Question: I don't work with JavaScript very often. Work more on the back end. Please be gentle.
Background:
I have been tasked with visualising an address database on a map.
So, I've gone with google maps.
Built a KML and a page and it looks really good.
But, I am having problems getting the streetview map to appear in the correct pop on it.
Visually, I can explain the problem. zoom in a few times then click a few pins/icons.
It should open a window. click another pin and the original window should disappear and new one with the correct streetview should appear in it.
At the moment. the first window opens empty. then when you click the second icon, a new empty window appears the map appears in the first windows.
Technically, I don't know how to explain the problem. It feels like I need to somehow make that invisible or destroy it.
this is what I am seeing...

This is the site im working on. <URL>
and this is the code...
'''
<!DOCTYPE html>
<html>
<head>
<meta charset="utf-8">
<title>Street View service</title>
<style>
html, body, #map-canvas {
height: 100%;
margin: 0px;
padding: 0px
}
</style>
<script src="https://maps.googleapis.com/maps/api/js?v=3.exp&sensor=false"></script>
<script>
function initialize() {
var cardiff = new google.maps.LatLng(42.345573, -71.098326);
geocoder = new google.maps.Geocoder();
var mapOptions = {
center: cardiff,
zoom: 14
};
var map = new google.maps.Map(
document.getElementById('map-canvas'), mapOptions);
var kmlLayer = new google.maps.KmlLayer({
url: 'http://googlemap.azurewebsites.net/data6.txt',
suppressInfoWindows: true,
map: map
});
google.maps.event.addListener(kmlLayer, 'click', function (kmlEvent) {
var infowindow = new google.maps.InfoWindow({
content: "<div id='pano' style='width: 400px; height: 300px;'></div><div>" + kmlEvent.featureData.name + "</div>" + "<div>" + kmlEvent.featureData.description + "</div>"
});
var text = kmlEvent.featureData.description;
geocoder.geocode({ 'address': kmlEvent.featureData.description }, function (results, status)
{
var address = new google.maps.LatLng(results[0].geometry.location.ob, results[0].geometry.location.pb);
var panoramaOptions = {
position: address,
pov: {
heading: 34,
pitch: 10
}
};
//obj = document.getElementById("pano");
//document.body.removeChild(obj);
var marker = new google.maps.Marker({
position: address,
map: map,
title: 'Uluru (Ayers Rock)'
});
var panorama = new google.maps.StreetViewPanorama(document.getElementById('pano'), panoramaOptions);
infowindow.open(map, marker);
map.setStreetView(panorama);
});
});
}
google.maps.event.addDomListener(window, 'load', initialize);
</script>
</head>
<body>
<div id="map-canvas" style="width: 100%; height: 100%"></div>
<div id="pano"></div>
<!--<div id="pano" style="position:absolute; left:410px; top: 8px; width: 400px; height: 300px;"></div>-->
</body>
</html>
'''
Any help would be much appreciated.
Trev
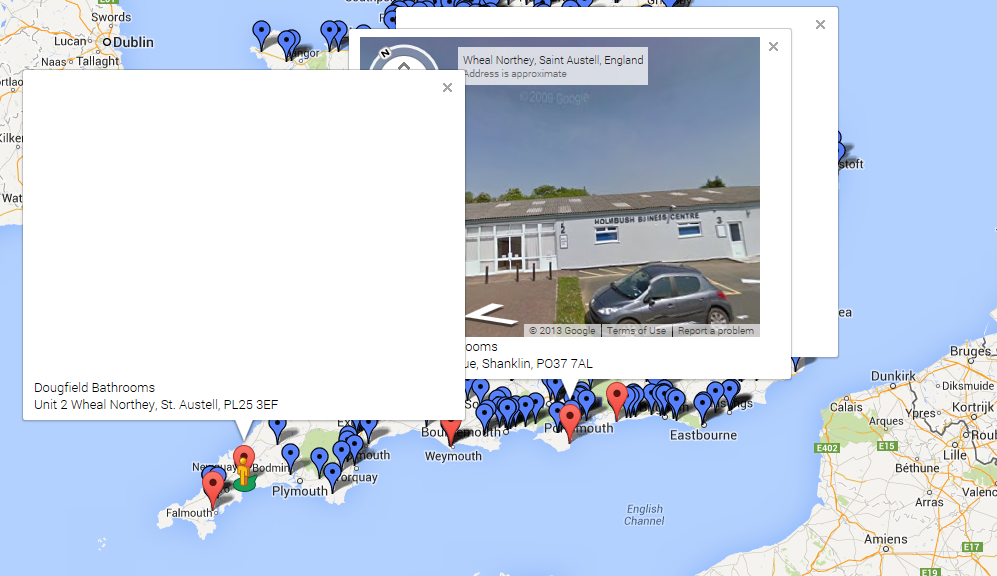
Answer: You have a timing problem.
1. click on marker
2. create marker and infowindow
3. open infowindow
4. attempt to open streetview, there is no id='pano' div in the DOM (the infowindow isn't rendered yet)
5. click another marker
6. create marker and infowindow
7. open infowindow
8. open streetview, there is now a div with id='pano' (in the infowindow on the last marker).
Two things:
1. only use one global infowindow
2. use the 'domready' event on the infowindow to render the streetview.
<URL>
'''
<script>
var infowindow = new google.maps.InfoWindow({});
function initialize() {
var cardiff = new google.maps.LatLng(42.345573, -71.098326);
geocoder = new google.maps.Geocoder();
var mapOptions = {
center: cardiff,
zoom: 14
};
var map = new google.maps.Map(
document.getElementById('map-canvas'), mapOptions);
var kmlLayer = new google.maps.KmlLayer({
url: 'http://googlemap.azurewebsites.net/data6.txt',
suppressInfoWindows: true,
map: map
});
google.maps.event.addListener(kmlLayer, 'click', function (kmlEvent) {
infowindow.setContent("<div id='pano' style='width: 400px; height: 300px;'></div><div>" + kmlEvent.featureData.name + "</div>" + "<div>" + kmlEvent.featureData.description + "</div>");
var address = kmlEvent.featureData.description;
geocoder.geocode({ 'address': address }, function (results, status)
{
var latlng = results[0].geometry.location;
var panoramaOptions = {
position: latlng,
pov: {
heading: 34,
pitch: 10
}
};
var marker = new google.maps.Marker({
position: latlng,
map: map,
title: address
});
infowindow.open(map, marker);
google.maps.event.addListenerOnce(infowindow, 'domready', function() {
var panorama = new google.maps.StreetViewPanorama(document.getElementById('pano'), panoramaOptions);
map.setStreetView(panorama);
});
});
});
}
google.maps.event.addDomListener(window, 'load', initialize);
</script>
'''